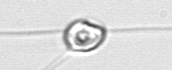
Label: Chaetoceros_danicus